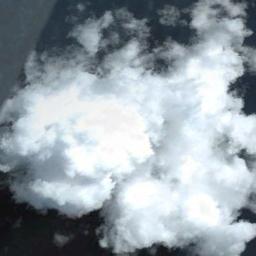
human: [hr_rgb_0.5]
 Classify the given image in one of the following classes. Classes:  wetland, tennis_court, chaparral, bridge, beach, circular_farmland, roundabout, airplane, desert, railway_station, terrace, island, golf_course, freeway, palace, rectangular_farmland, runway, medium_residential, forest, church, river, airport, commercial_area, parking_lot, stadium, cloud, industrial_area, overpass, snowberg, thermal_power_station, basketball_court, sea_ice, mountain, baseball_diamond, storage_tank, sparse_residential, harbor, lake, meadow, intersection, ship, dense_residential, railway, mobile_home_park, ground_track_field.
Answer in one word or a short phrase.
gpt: cloud